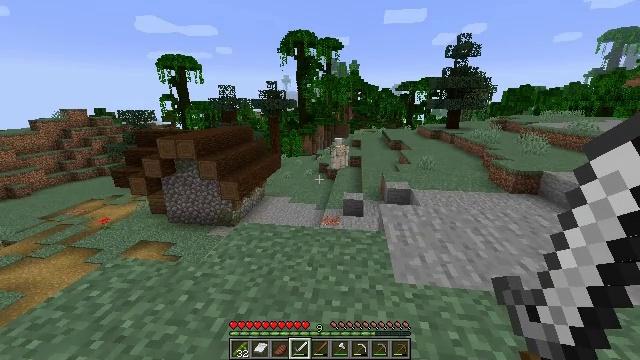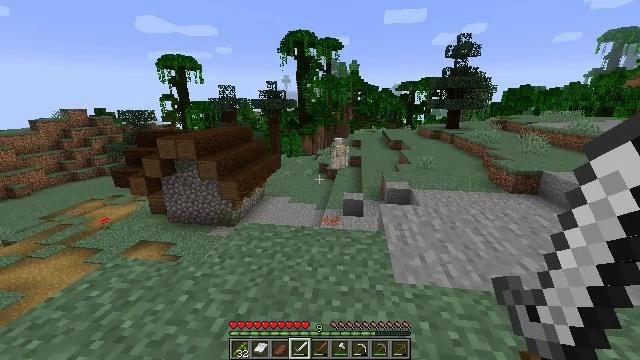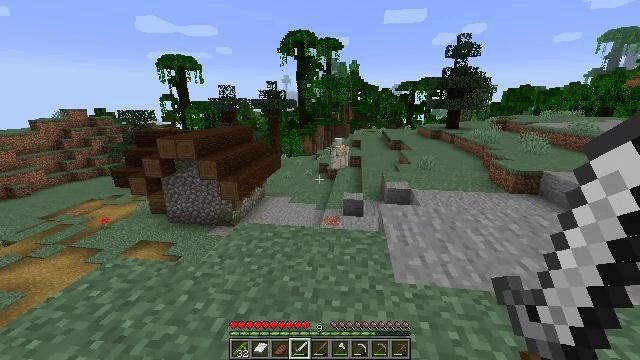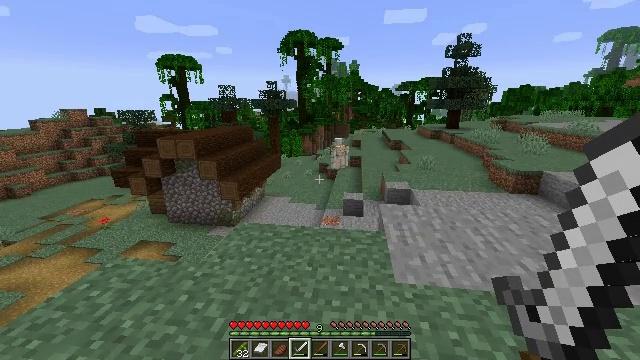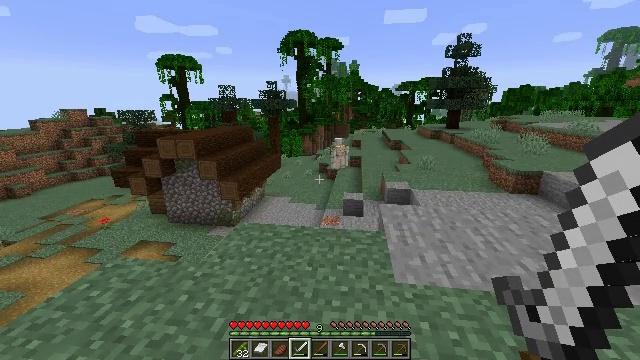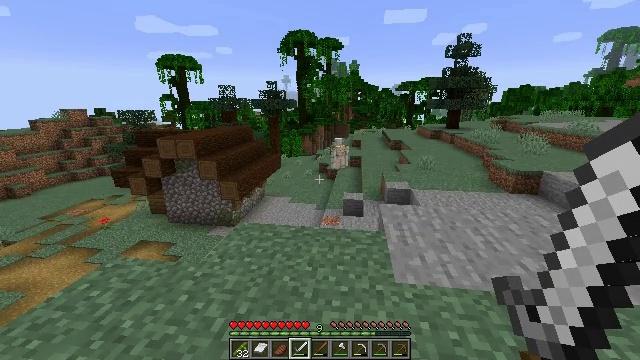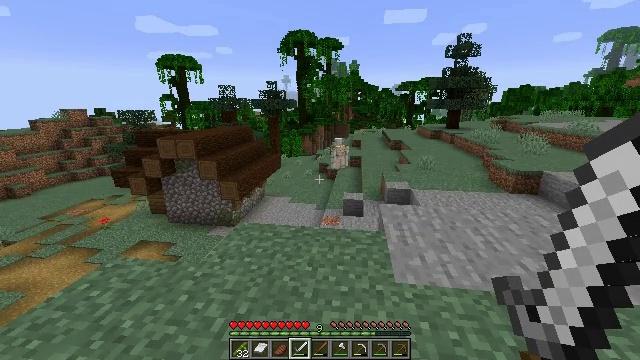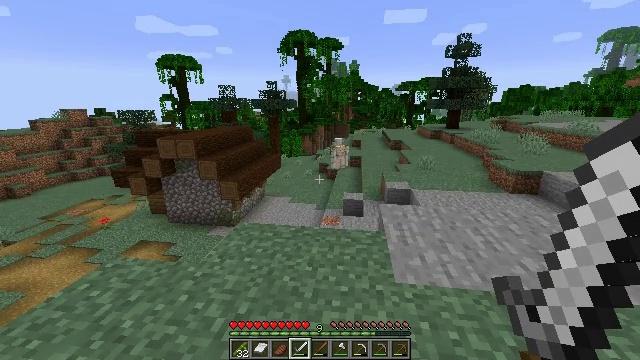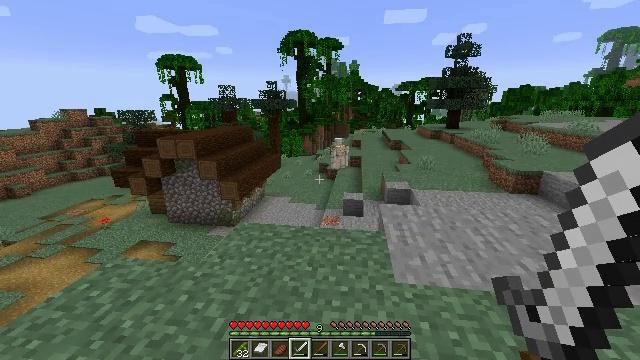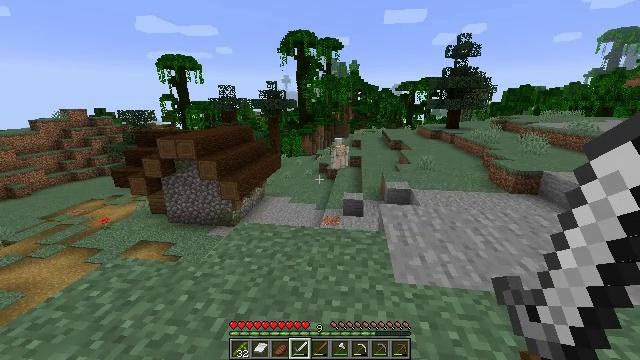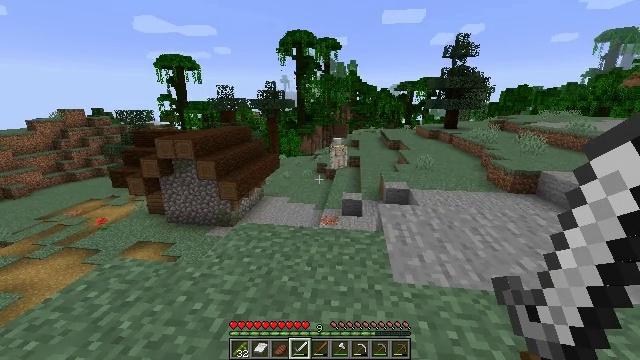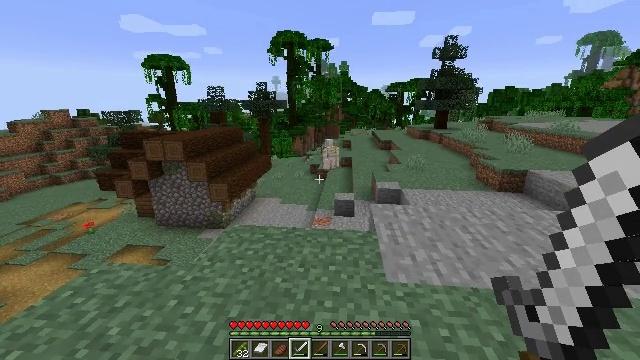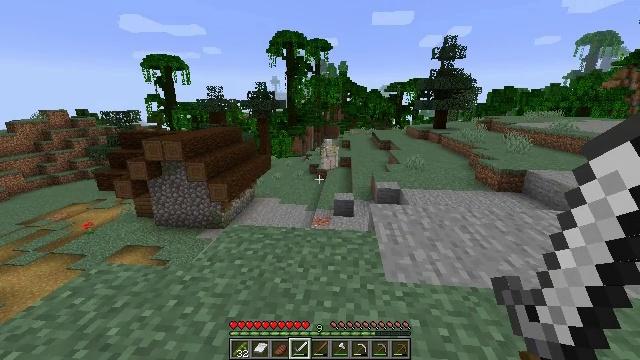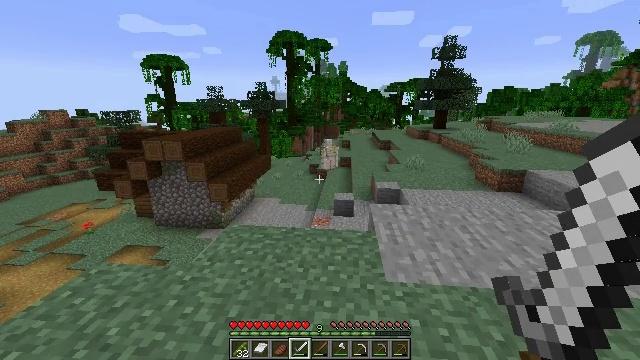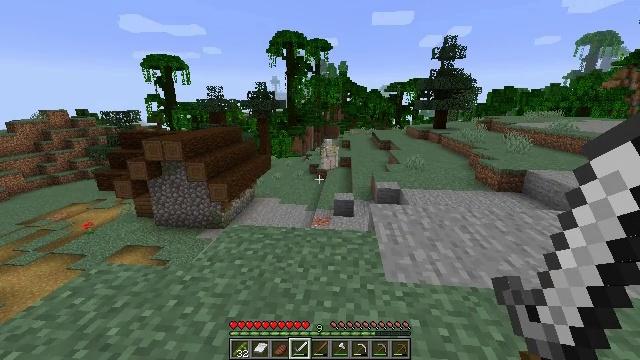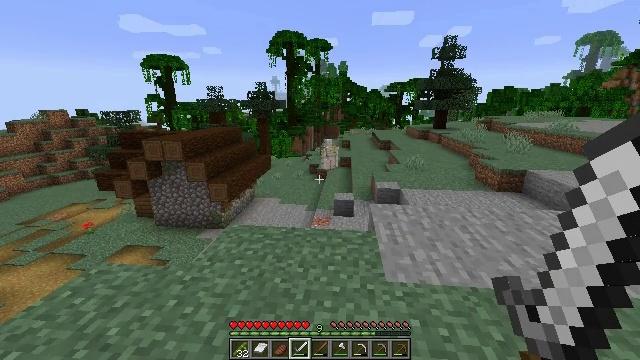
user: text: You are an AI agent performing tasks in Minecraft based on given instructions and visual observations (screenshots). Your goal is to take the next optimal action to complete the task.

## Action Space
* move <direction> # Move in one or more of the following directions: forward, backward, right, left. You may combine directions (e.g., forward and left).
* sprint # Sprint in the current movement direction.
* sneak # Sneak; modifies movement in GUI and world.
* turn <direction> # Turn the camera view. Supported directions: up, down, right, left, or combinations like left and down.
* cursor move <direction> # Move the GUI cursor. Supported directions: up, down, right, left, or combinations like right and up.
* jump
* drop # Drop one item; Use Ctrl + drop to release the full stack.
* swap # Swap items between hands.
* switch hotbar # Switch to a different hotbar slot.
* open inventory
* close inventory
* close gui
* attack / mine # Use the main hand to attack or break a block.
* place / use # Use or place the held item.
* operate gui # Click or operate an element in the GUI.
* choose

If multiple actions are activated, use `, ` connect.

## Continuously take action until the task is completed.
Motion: motion action
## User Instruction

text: Break the sweet berry bush to collect berries.
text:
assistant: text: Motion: no_op
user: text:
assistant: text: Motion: no_op
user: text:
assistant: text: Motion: no_op
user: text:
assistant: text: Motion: no_op
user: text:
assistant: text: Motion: no_op
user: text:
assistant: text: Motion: no_op
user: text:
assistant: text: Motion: no_op
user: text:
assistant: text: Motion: no_op
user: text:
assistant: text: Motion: no_op
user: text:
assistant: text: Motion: no_op
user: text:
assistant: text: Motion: turn right
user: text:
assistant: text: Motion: no_op
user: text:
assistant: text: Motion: no_op
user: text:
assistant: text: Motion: no_op
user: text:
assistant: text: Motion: no_op
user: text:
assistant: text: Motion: no_op
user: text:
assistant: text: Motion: no_op
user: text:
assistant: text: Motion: no_op
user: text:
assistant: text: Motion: no_op
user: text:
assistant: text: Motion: no_op
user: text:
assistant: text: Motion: no_op
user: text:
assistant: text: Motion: no_op
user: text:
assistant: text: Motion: no_op
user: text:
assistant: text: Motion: no_op
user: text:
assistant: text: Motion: no_op
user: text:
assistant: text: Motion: no_op
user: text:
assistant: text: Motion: no_op
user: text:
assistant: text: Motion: no_op
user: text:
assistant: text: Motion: no_op
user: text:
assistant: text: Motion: turn right